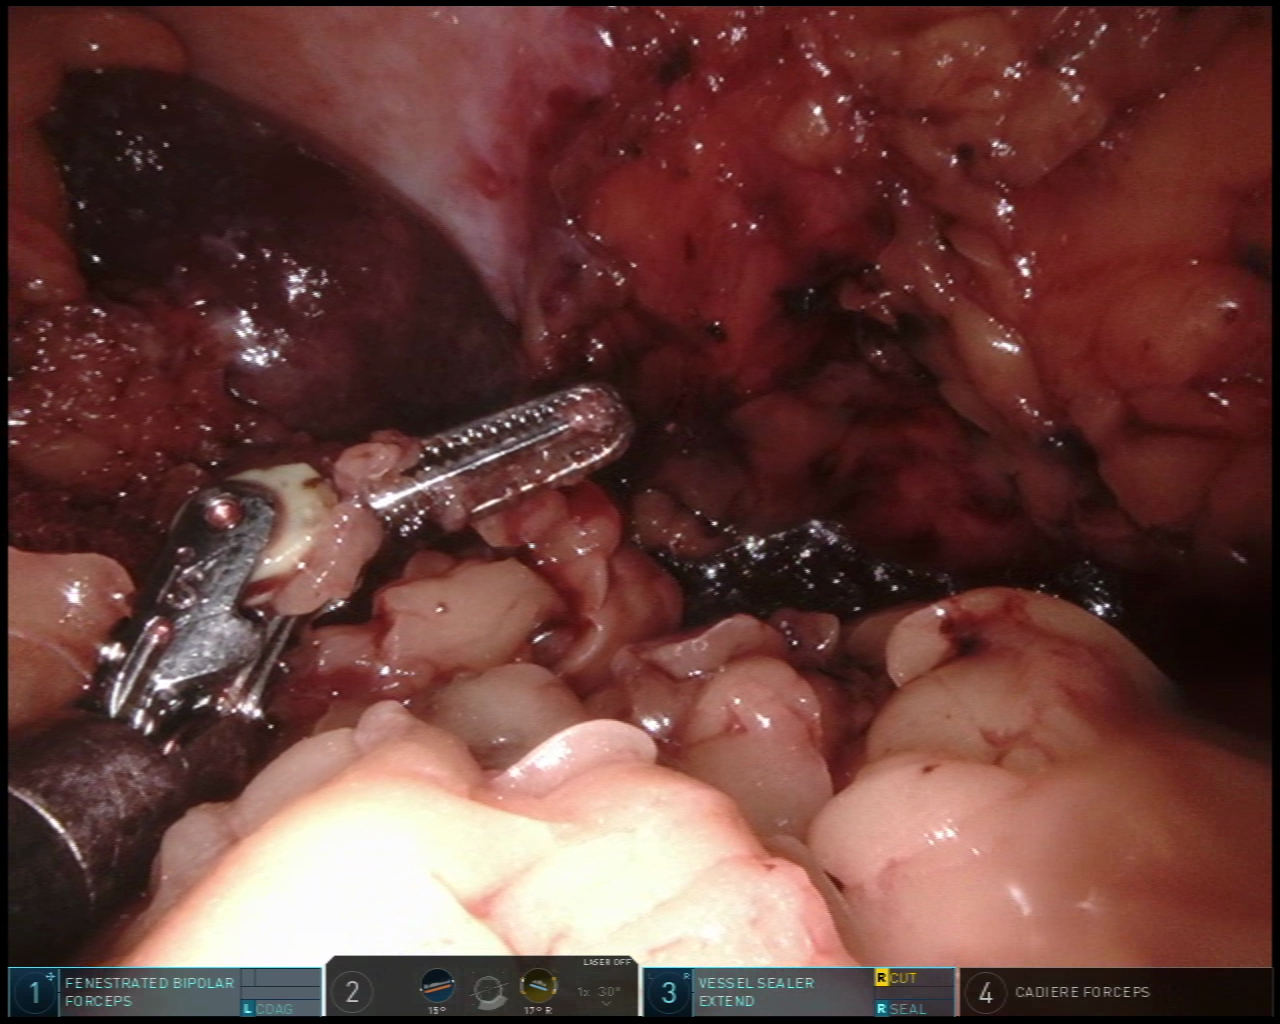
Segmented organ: spleen
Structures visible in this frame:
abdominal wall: yes
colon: no
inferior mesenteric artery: no
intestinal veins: no
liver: no
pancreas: no
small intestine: no
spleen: yes
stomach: no
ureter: no
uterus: no
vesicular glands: no